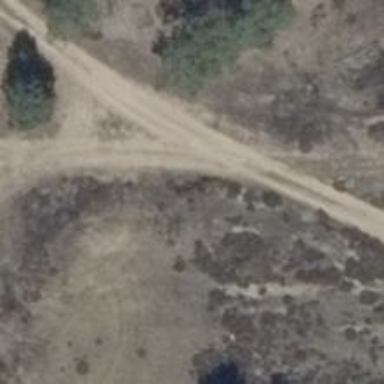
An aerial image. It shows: Dirt track road with grade3 tracktype.